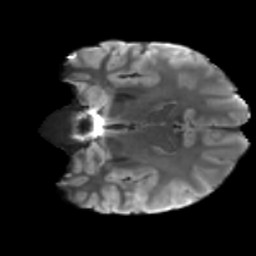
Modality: T2w
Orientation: coronal
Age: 26
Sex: male
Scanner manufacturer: siemens
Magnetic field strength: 3 T
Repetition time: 3.5 s
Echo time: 0.086 s